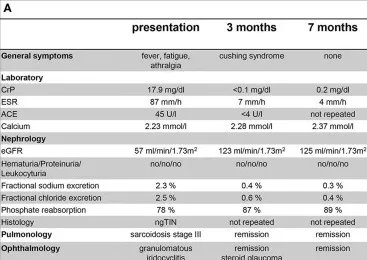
(A) Clinical characteristics of our patient at presentation, 3 and 7 months after therapy initiation.
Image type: chart (chart)